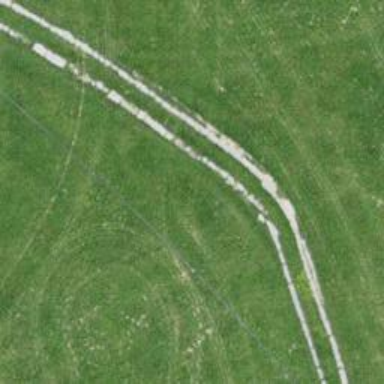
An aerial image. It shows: Track with grade3 tracktype.